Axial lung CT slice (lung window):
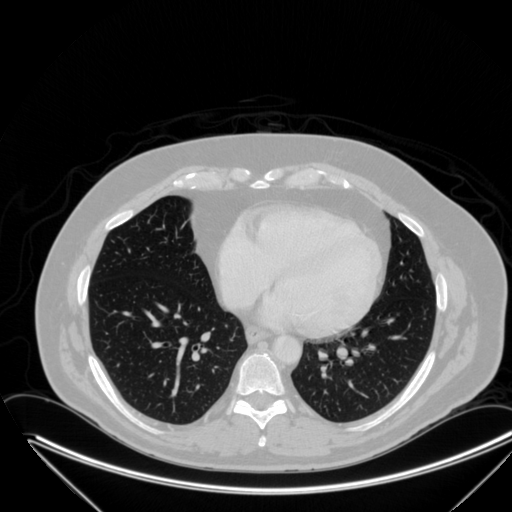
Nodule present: yes
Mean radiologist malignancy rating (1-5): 3.5